Interaction volume radius: 10 \u00c5
Interaction volume height: 25 \u00c5
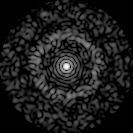
Disorder parameter: 0.8317